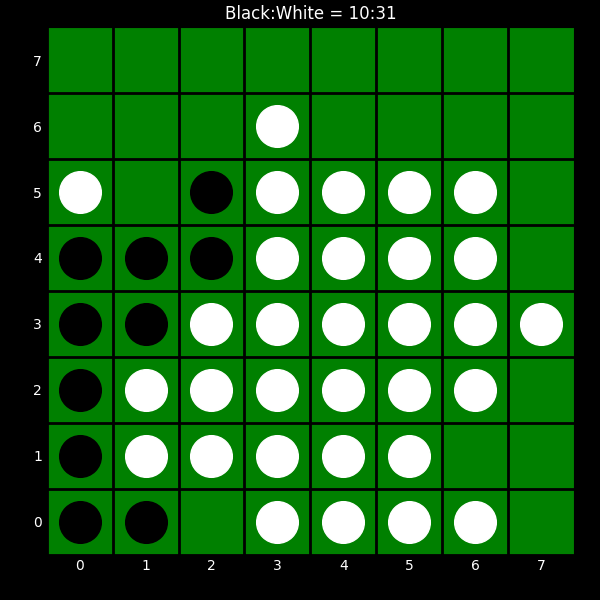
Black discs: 10
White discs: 31